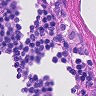
Metastatic tissue present: no